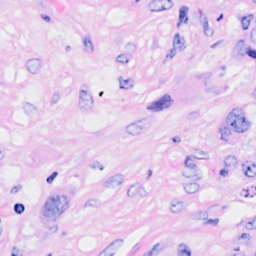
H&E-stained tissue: Breast